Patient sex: M
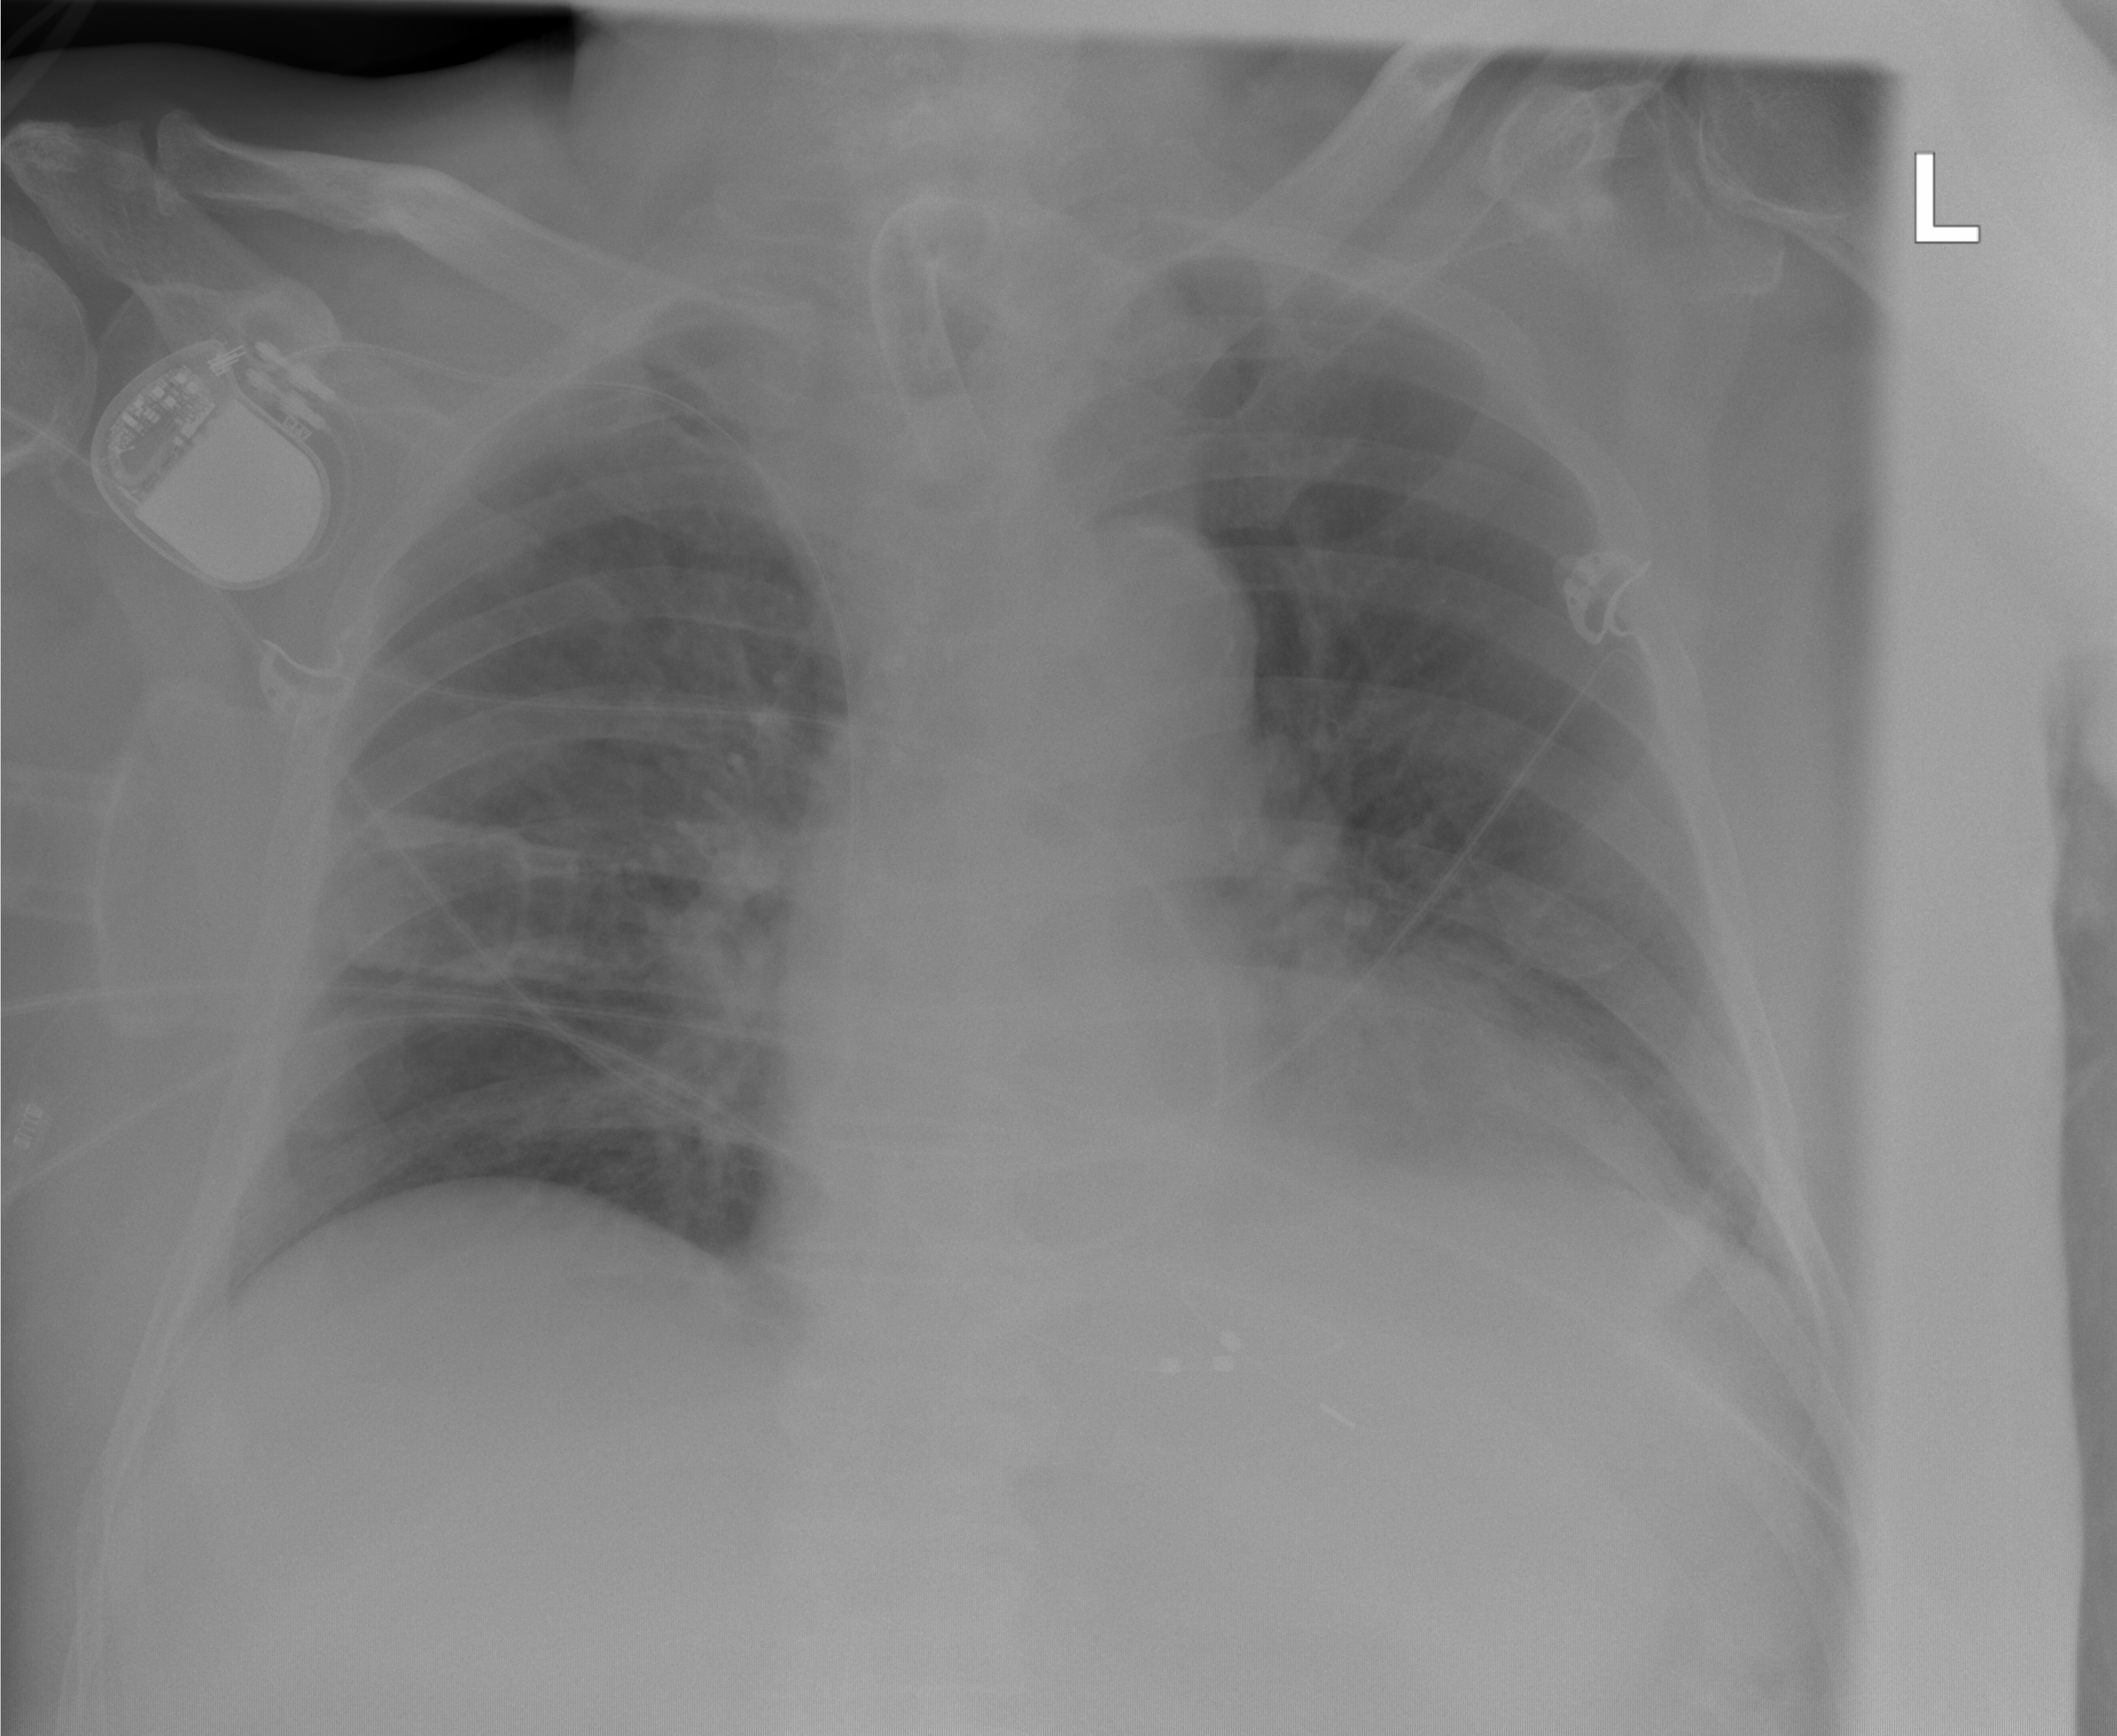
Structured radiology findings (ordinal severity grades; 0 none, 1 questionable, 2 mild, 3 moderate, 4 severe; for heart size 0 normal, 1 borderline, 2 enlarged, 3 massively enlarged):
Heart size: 2
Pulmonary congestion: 0
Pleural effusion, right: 0
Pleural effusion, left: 2
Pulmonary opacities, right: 2
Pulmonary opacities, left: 0
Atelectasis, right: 0
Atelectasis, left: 0